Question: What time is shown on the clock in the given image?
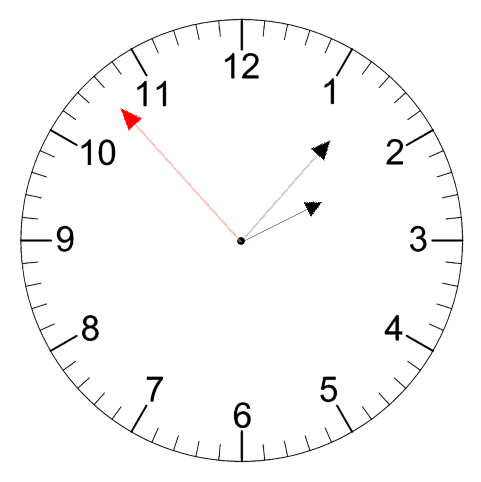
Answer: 02:06:53